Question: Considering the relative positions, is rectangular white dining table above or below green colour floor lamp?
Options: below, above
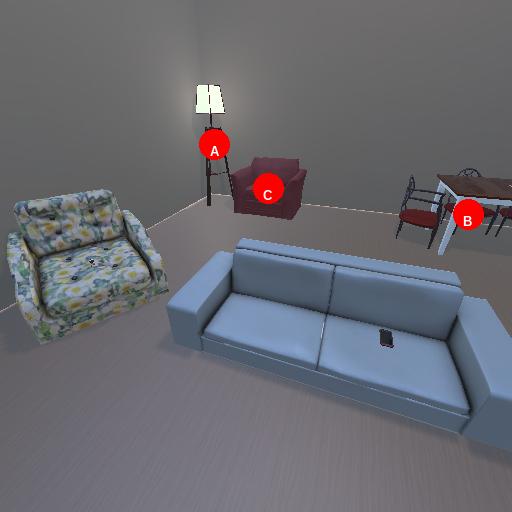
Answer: below